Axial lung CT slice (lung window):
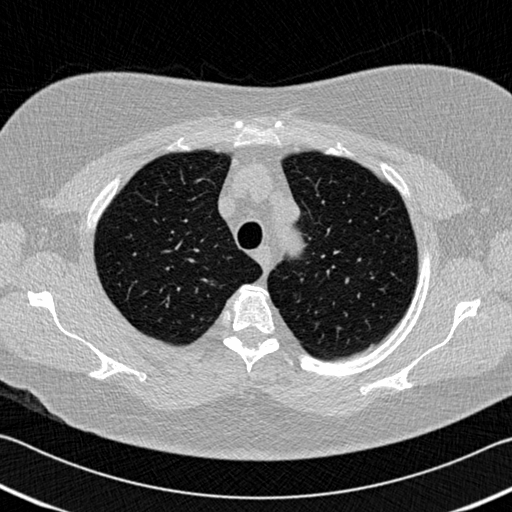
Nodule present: yes
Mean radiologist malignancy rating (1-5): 2.75